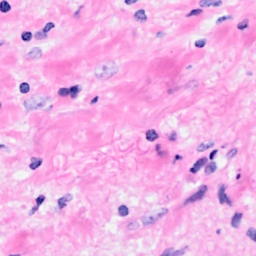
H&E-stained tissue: Breast